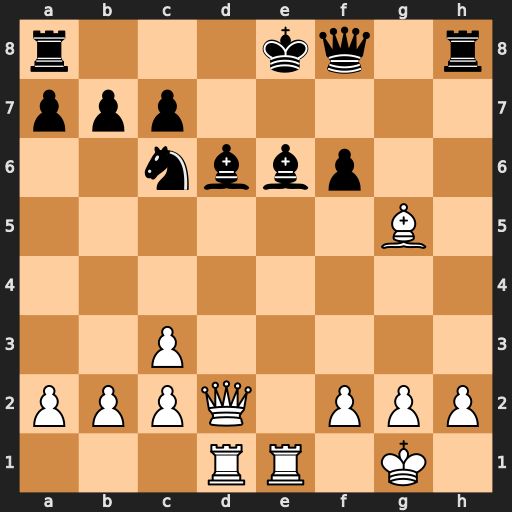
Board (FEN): r3kq1r/ppp5/2nbbp2/6B1/8/2P5/PPPQ1PPP/3RR1K1
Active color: w
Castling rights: kq
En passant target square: -
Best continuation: Rxe6+ Kd7 Rxf6